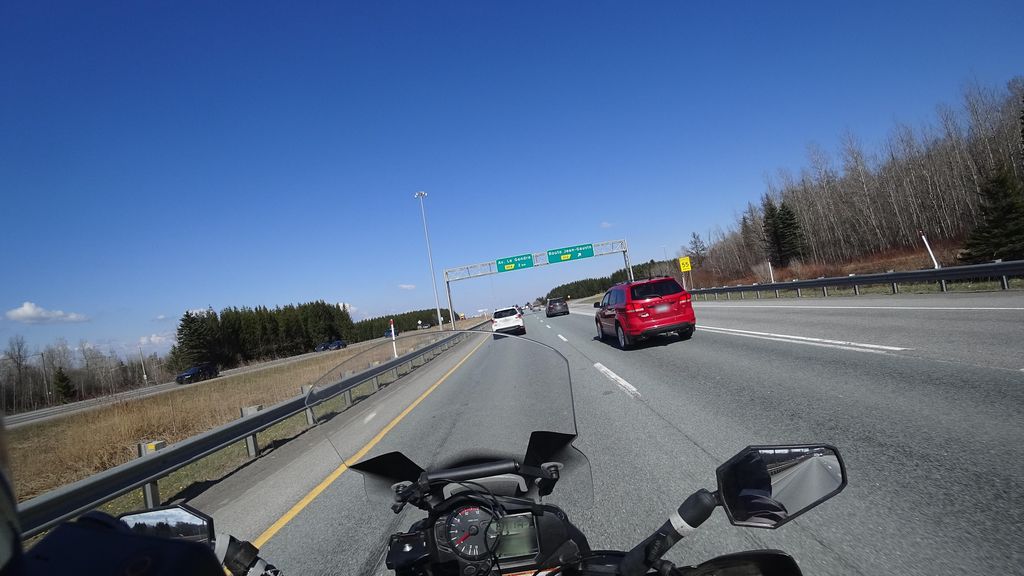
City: quebec_city